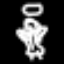
Label: angel